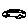
Label: car